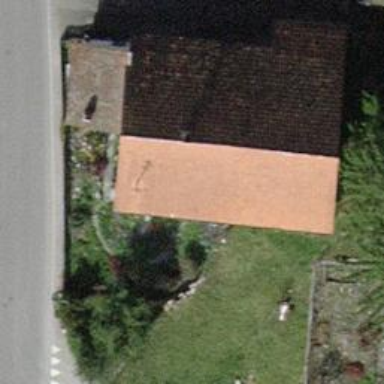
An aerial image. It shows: Detached building.